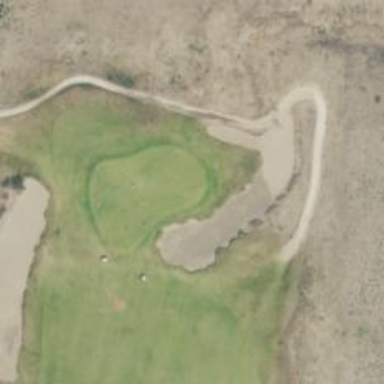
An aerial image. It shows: Golf hole.